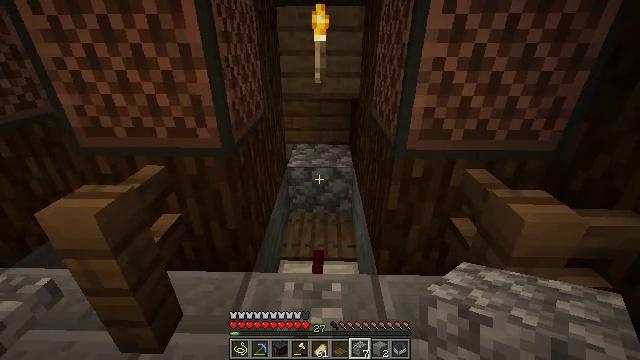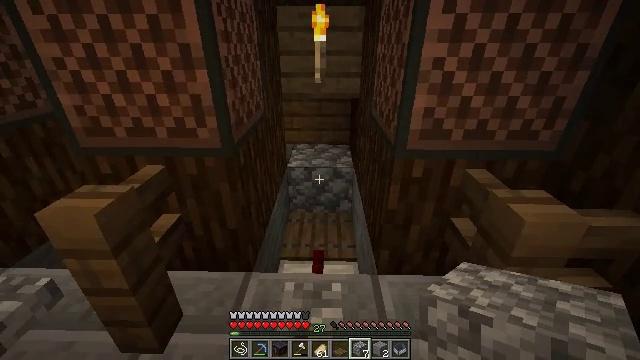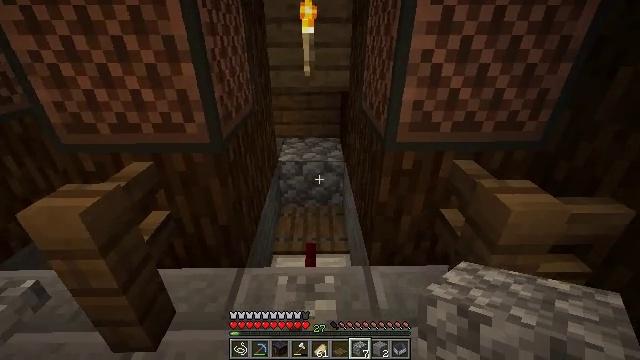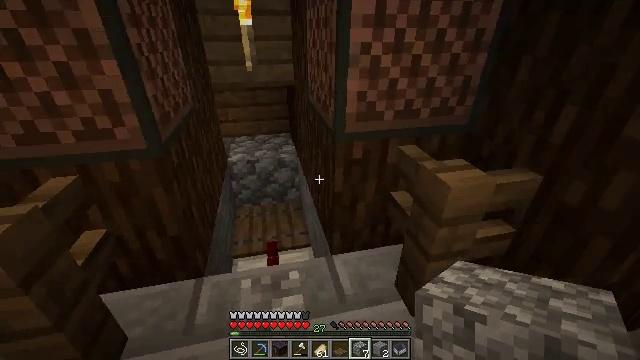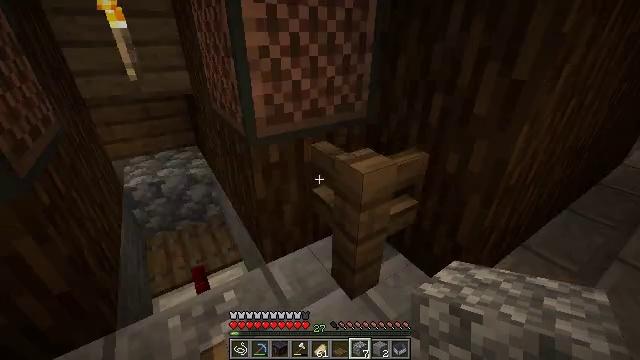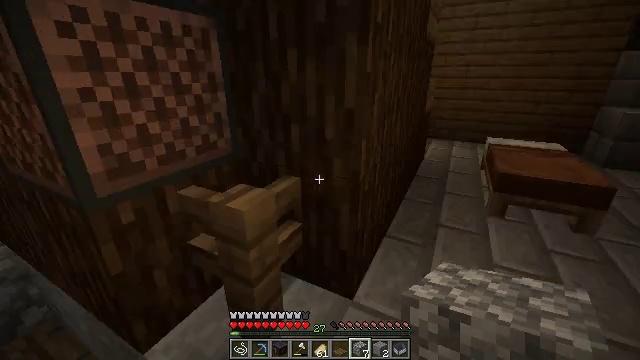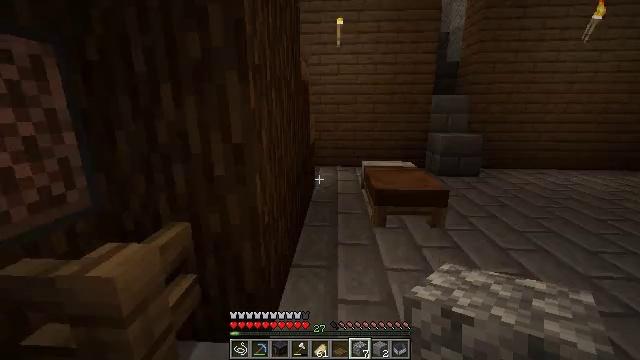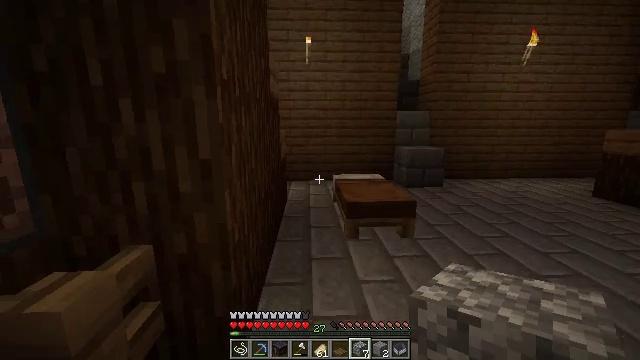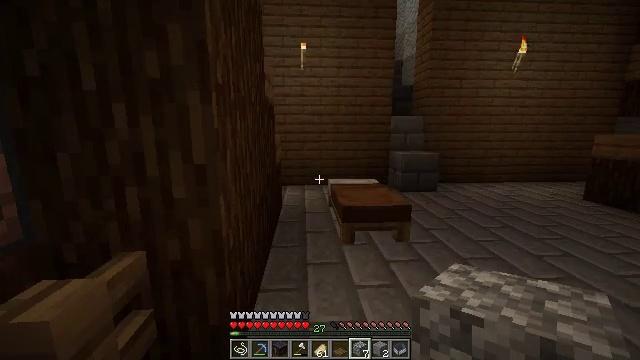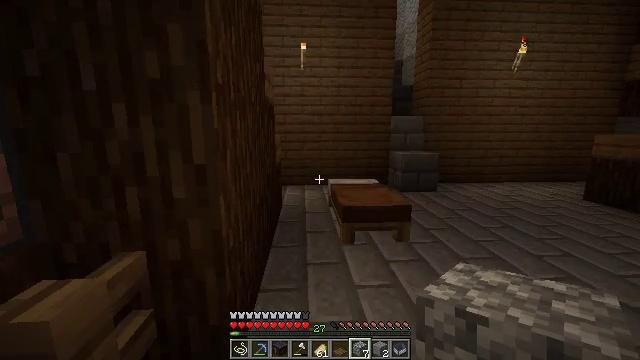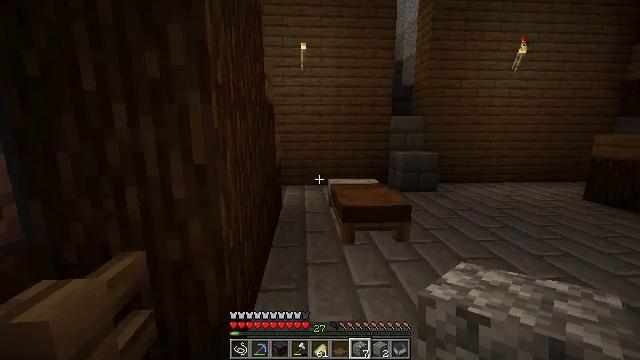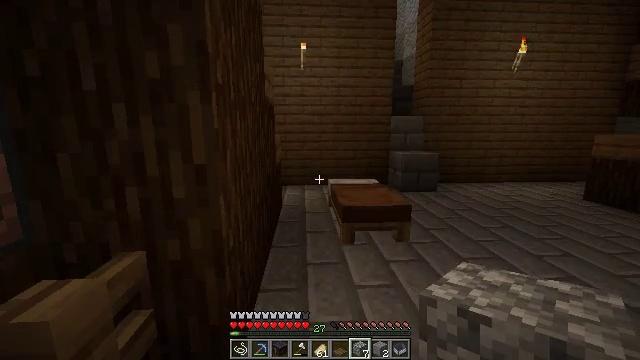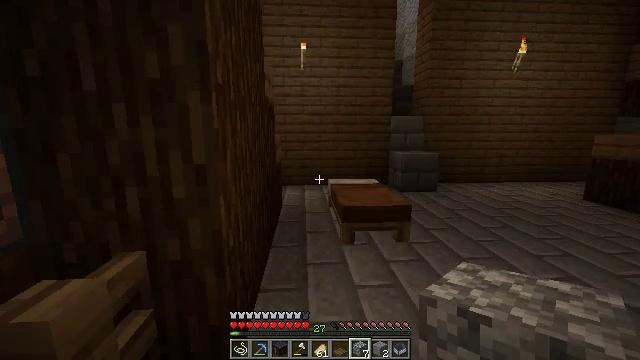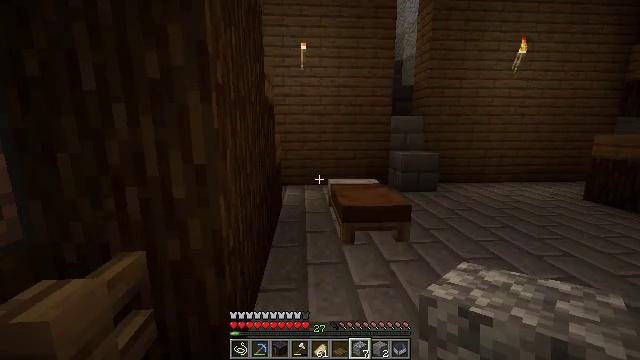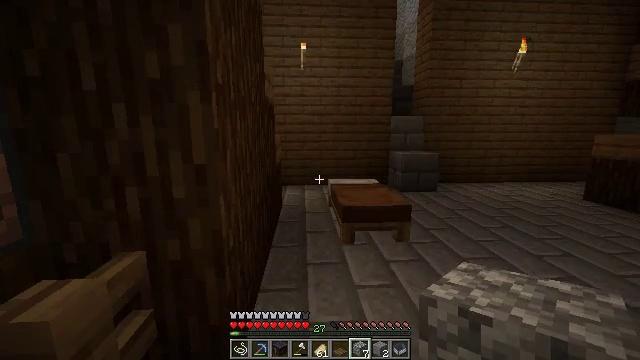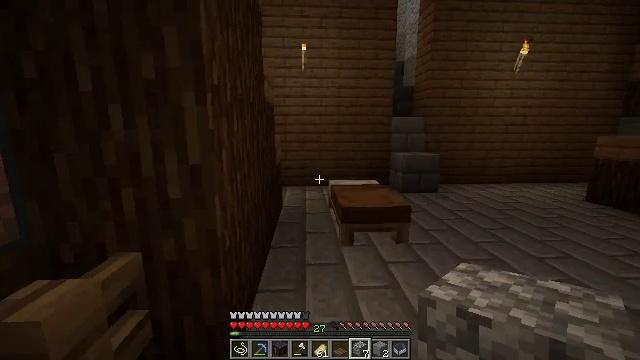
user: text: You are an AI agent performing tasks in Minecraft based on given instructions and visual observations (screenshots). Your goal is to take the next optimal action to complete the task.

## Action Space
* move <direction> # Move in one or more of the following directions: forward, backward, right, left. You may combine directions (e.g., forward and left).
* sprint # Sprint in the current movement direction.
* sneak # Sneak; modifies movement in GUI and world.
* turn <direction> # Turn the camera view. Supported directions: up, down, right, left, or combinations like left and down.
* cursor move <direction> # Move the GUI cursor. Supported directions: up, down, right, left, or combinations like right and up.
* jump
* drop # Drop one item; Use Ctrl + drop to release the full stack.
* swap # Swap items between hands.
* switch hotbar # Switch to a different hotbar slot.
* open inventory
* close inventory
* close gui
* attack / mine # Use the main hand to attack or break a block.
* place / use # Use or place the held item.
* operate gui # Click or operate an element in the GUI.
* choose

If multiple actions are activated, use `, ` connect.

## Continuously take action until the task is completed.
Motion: motion action
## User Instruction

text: Recycle the repeater from a redstone circuit.
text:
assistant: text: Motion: no_op
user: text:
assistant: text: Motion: turn right and down
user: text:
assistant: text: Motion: turn right and down
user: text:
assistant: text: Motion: turn right
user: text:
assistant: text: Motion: turn right and up
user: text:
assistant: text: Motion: turn right and up
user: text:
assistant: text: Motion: turn right and up
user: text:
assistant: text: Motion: turn right and up
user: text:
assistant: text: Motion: no_op
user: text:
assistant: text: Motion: no_op
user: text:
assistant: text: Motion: no_op
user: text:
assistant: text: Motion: no_op
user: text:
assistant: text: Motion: no_op
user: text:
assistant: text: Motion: no_op
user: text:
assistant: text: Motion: move right
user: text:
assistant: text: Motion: move right, turn left
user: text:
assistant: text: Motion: move right, turn left
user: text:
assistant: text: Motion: turn left
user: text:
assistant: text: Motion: no_op
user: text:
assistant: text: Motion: no_op
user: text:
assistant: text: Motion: no_op
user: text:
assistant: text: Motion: no_op
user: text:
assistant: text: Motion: no_op
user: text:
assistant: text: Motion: no_op
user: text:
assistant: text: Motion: no_op
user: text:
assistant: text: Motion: no_op
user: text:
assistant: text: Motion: turn left
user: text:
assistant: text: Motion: turn left and down
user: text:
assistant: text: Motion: turn left and down
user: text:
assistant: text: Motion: turn left and down